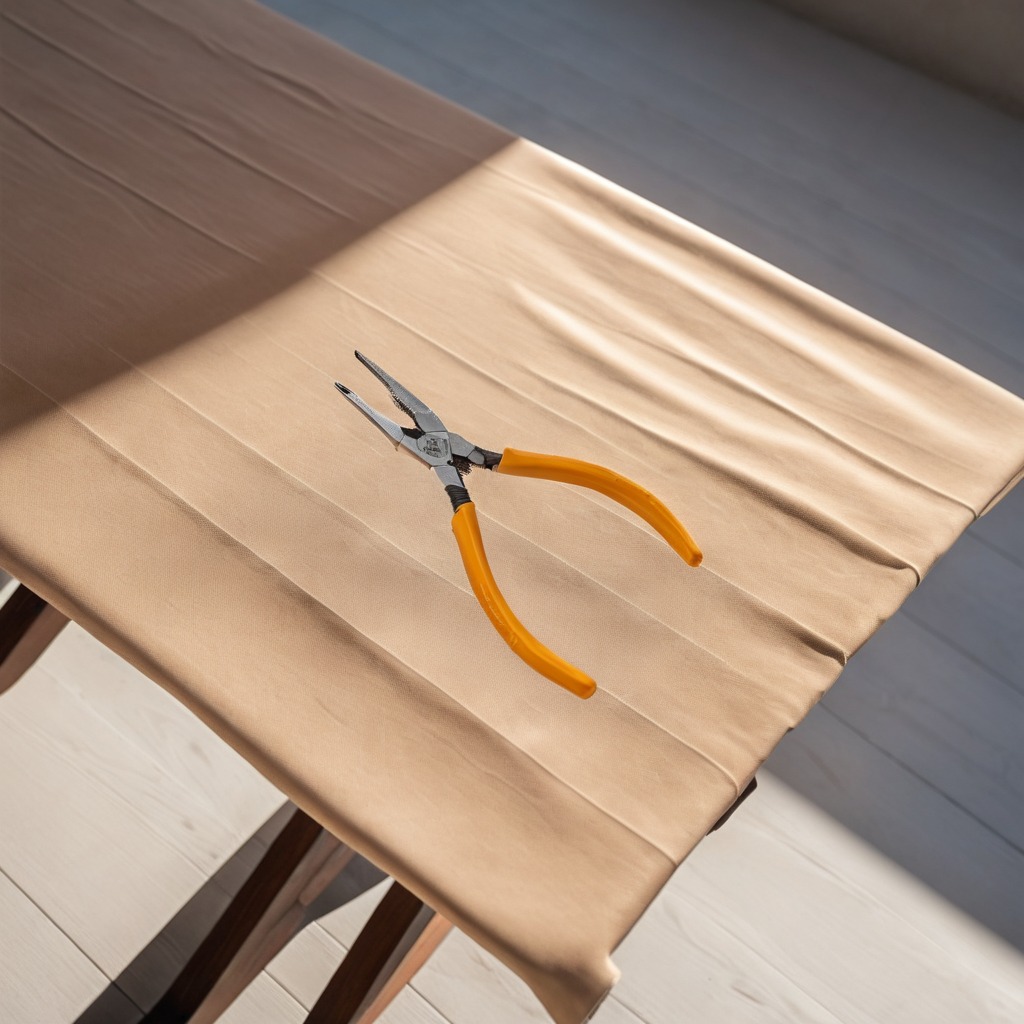
A plier is lying on the wooden table.